五年级 · 立体几何学
如图是一个长方体的平面展开图, 分别求出这个长方体的表面积和体积。

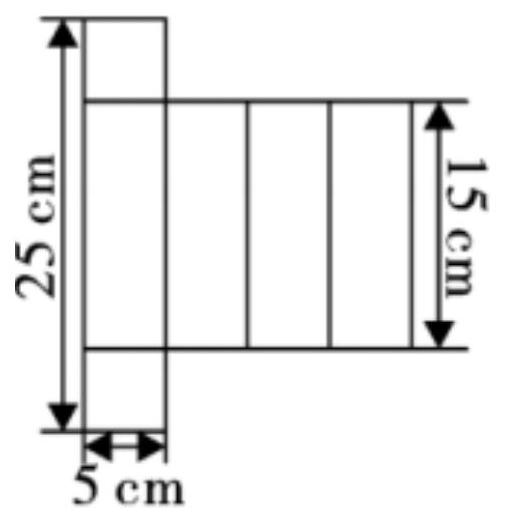
答案: 解$350 \mathrm{~cm}^{2} ; 375 \mathrm{~cm}^{3}$

【分析】根据长方体的展开图可知, 这个长方体的长是 $15 \mathrm{~cm}$, 宽是 $5 \mathrm{~cm}$, 高是: $(25-15) \div 2=5 \mathrm{~cm}$;再根据长方体的表面积和体积公式计算即可。

【详解】 $(25-15) \div 2$

$=10 \div 2$

$=5(\mathrm{~cm})$

$(15 \times 5+15 \times 5+5 \times 5) \times 2$

$=(75+75+25) \times 2$

$=175 \times 2$

$=350\left(\mathrm{~cm}^{2}\right)$

$15 \times 5 \times 5$

$=75 \times 5$

$=375\left(\mathrm{~cm}^{3}\right)$